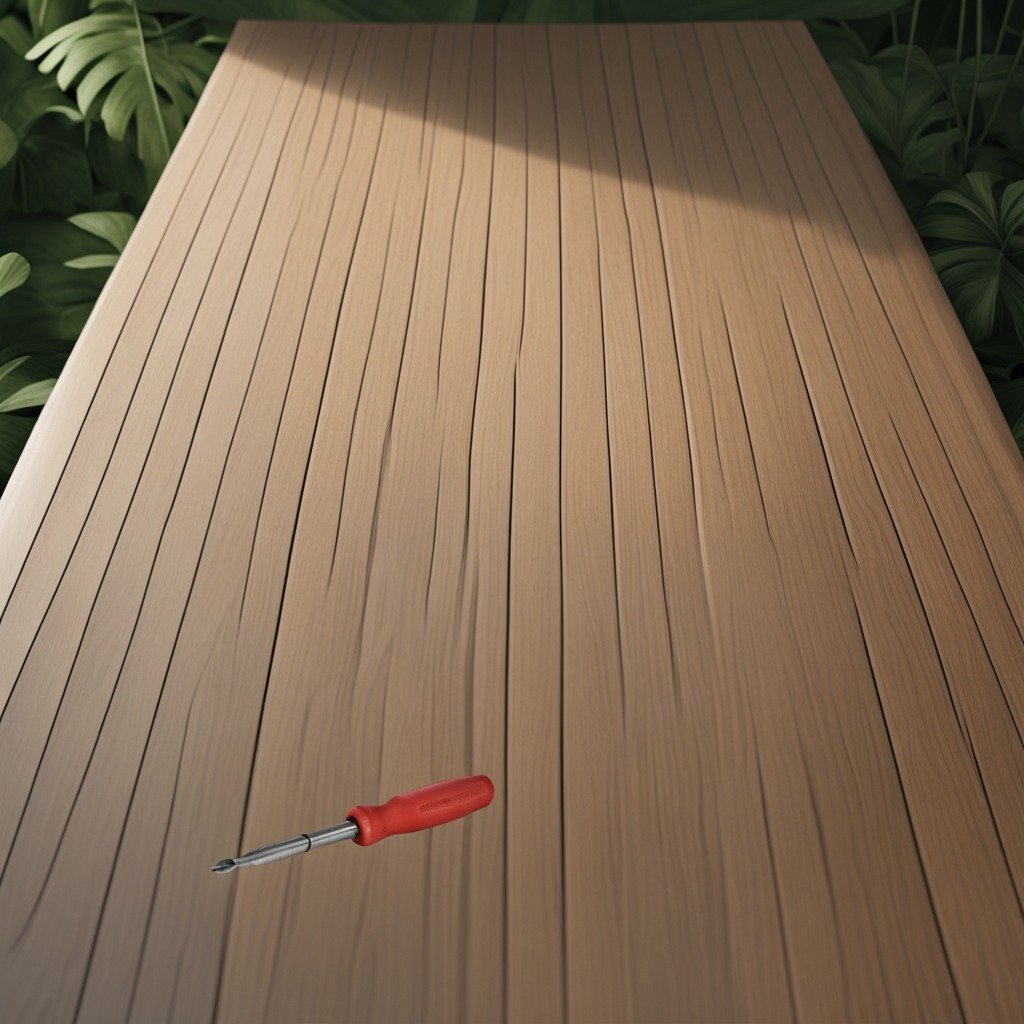
A screwdriver lying on a wooden table inside a jungle field workshop tent humid ambient light worn but